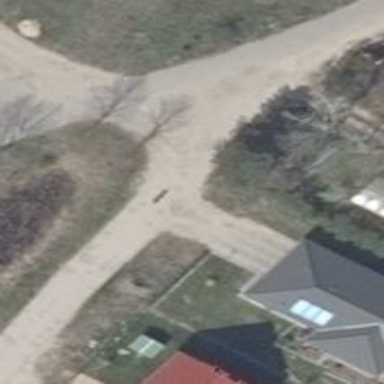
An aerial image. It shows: Residential road.